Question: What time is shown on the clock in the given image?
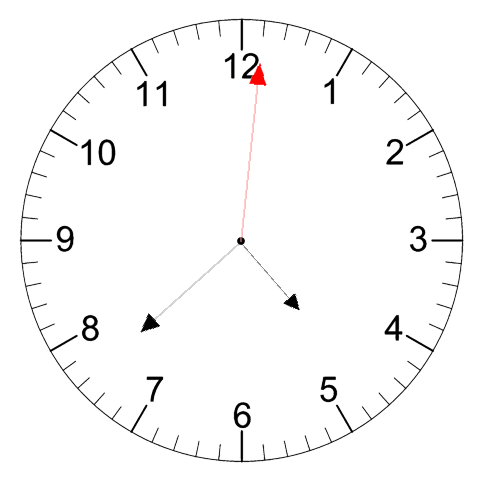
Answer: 04:38:01